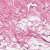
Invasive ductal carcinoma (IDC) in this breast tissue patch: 0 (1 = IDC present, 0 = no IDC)